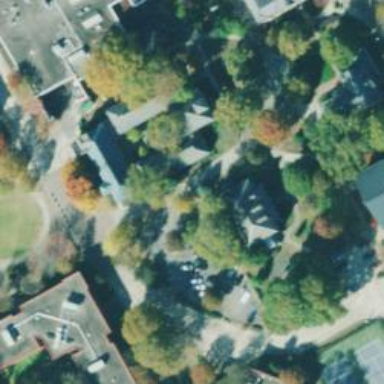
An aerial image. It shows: College building.